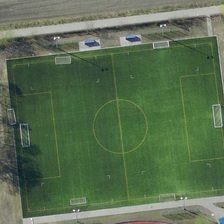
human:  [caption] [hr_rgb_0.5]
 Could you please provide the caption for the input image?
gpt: a football field is near several green trees .

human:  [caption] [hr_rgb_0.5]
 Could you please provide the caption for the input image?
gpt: near the green basketball court is a red badminton court .

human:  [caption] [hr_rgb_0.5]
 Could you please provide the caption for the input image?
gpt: a football field is near several green trees .

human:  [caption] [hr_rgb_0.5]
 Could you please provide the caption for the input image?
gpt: the two courts are surrounded by dark green trees .

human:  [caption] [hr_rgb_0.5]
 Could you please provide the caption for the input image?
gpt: near the green basketball court is a red badminton court .